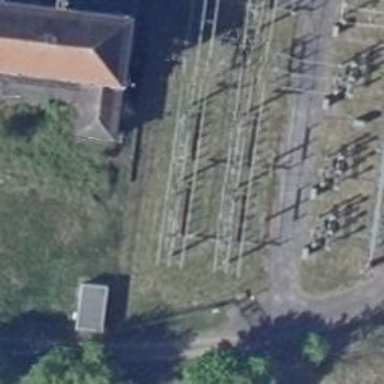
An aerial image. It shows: Three power lines with cables.